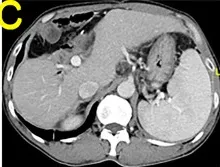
CECT and Macroscopy for Case 3-5. (C) Postoperative 18 months reexamination of case 3.
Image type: radiology (ct)